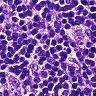
Metastatic tissue present: no